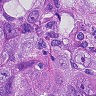
Metastatic tissue present: yes